Brain MRI, t2w sequence, axial 2D slice.
Patient: age 50, sex F, weight 78 kg, height 1.78 m
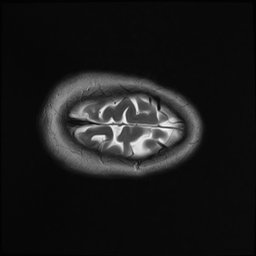